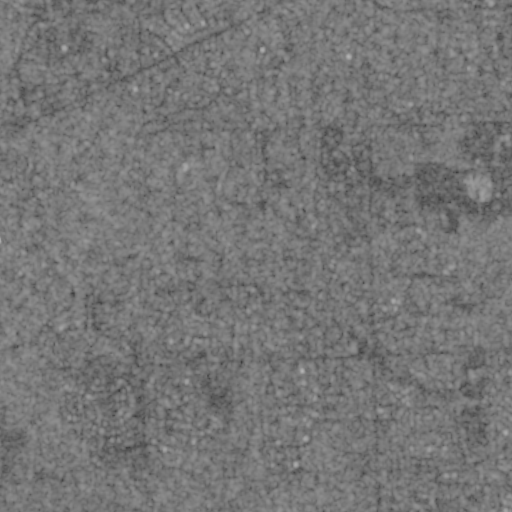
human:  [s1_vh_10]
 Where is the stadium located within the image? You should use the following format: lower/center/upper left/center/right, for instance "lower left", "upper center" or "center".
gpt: The stadium is located in the center right of the image.
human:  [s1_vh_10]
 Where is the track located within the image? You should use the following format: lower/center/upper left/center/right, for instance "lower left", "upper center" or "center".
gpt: The track is located in the center right of the image.
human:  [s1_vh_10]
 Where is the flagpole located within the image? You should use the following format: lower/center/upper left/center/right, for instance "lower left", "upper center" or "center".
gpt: The flagpole is located in the lower left of the image.
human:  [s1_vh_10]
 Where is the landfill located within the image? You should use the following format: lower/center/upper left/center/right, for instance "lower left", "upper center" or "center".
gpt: There is no landfill in the image.

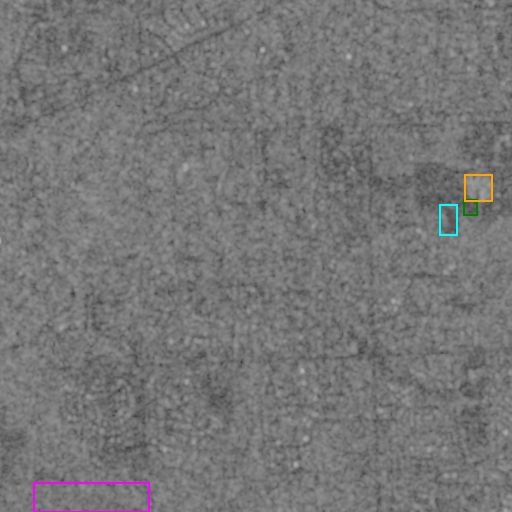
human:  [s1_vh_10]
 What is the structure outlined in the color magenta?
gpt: The structure outlined in magenta is a park.
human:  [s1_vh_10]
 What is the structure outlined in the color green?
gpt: The structure outlined in green is a parking lot.
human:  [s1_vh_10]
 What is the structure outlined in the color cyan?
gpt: The structure outlined in cyan is a stadium.
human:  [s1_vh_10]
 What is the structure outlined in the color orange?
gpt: The structure outlined in orange is a building.
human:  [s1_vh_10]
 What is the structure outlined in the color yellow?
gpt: There is no yellow outline.